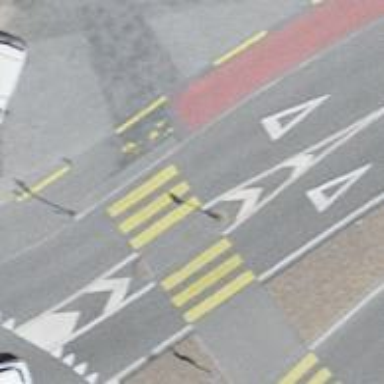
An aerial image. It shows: Zebra crossing on the road.